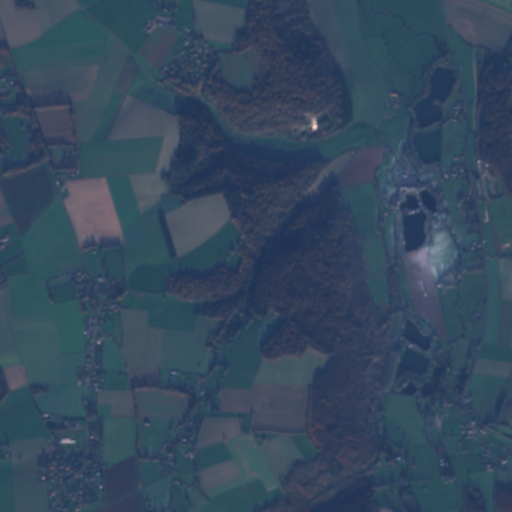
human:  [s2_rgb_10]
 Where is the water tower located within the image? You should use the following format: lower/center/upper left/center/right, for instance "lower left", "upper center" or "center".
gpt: The water tower is located in the lower center of the image.
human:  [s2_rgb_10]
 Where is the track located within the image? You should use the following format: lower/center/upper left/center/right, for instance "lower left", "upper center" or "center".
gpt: There is no track in the image.